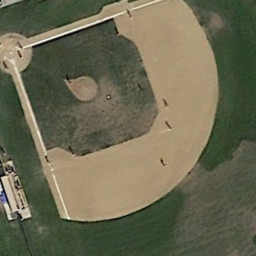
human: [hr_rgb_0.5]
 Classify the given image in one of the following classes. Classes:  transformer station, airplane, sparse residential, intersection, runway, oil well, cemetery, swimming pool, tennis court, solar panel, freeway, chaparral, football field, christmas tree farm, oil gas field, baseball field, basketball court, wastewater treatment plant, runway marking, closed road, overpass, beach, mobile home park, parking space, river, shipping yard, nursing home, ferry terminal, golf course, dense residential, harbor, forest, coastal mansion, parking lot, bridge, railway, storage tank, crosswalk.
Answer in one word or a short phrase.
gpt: baseball field